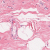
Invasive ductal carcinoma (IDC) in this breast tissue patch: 0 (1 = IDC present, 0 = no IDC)